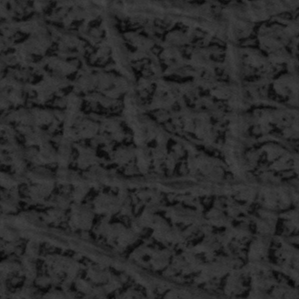
Label: frost